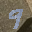
Label: 9